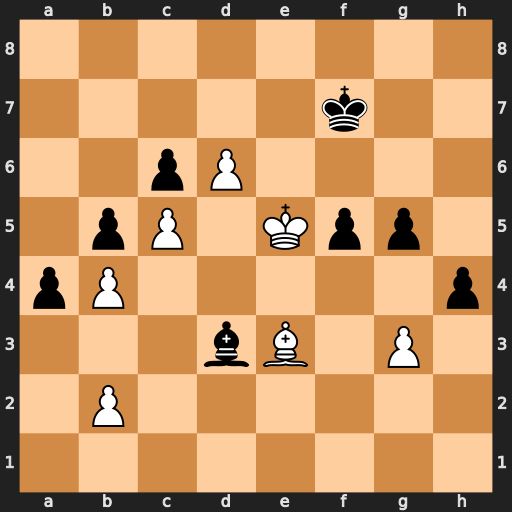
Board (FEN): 8/5k2/2pP4/1pP1Kpp1/pP5p/3bB1P1/1P6/8
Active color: w
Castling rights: -
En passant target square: -
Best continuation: Bxg5 Ke8 gxh4